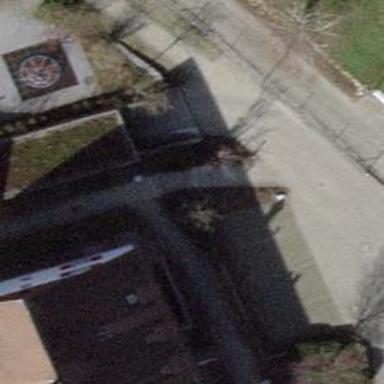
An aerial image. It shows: Parking entrance.